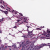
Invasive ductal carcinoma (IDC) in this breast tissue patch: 1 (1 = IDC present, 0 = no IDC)